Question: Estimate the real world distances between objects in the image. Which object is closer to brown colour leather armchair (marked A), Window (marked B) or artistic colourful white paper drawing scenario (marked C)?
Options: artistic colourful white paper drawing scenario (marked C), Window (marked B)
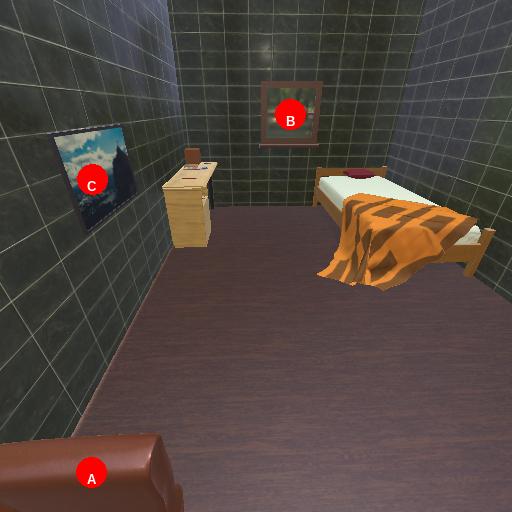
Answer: artistic colourful white paper drawing scenario (marked C)